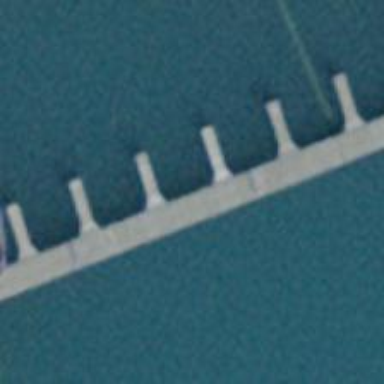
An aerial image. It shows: Man-made pier.